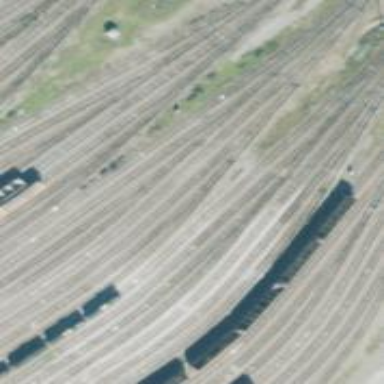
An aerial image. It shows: Railway yard in service.